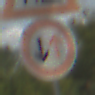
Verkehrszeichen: VorrangDesGegenverkehrs
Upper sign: Arbeitsstelle
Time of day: Midday
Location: Outdoor (Suburban)
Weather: PartlyCloudy
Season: Summer
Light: Natural